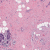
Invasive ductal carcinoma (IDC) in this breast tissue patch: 1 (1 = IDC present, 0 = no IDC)